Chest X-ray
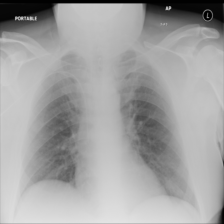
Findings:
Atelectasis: negative
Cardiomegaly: negative
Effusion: negative
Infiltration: negative
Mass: negative
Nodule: negative
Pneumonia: negative
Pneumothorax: negative
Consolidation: negative
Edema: negative
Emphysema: negative
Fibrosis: negative
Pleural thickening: negative
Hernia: negative